Question: I'm having hard times to fit a table with 3 columns to the screen size, whatever it is.
<URL> the table is displayed correctly on any PC screen.
However, on mobile, if you're below 480px (width), it will be displayed like this:

You can use the mobile view in Chrome Developer Tools to see the same thing ( I use "Samsung Galaxy S / S II " preset )
What can I do to make the table fit the screen ? I tried adding "width: 100%" in "style" or in the table tag (width="100%") but nothing happens.
I also tried the tip, but still no result.
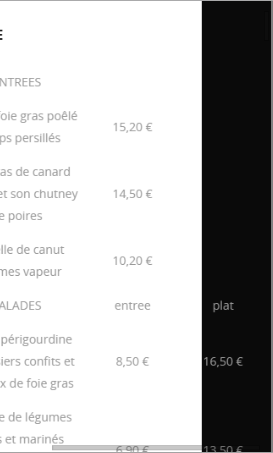
Answer: Always avoid using 'tables' in responsive layouts, try 'dl, dt, dd' instead. Try the below sample
'''
<section class="table_specification">
<dl>
<dt>Heading 1</dt>
<dd>Description 1</dd>
</dl>
<dl>
<dt>Heading 2</dt>
<dd>Description 2</dd>
</dl>
<dl>
<dt>Heading 3</dt>
<dd>Description 3</dd>
</dl>
</section>
'''
'''
dl, dd, dt{
margin:0;
}
.table_specification{
display: table;
width:100%;
border-spacing:5px 5px;
}
.table_specification dl{
display:table-row;
}
.table_specification dt, .table_specification dd{
display: table-cell;
width:50%;
border:1px solid red;
}
@media only screen and (max-width:480px){
.table_specification dd, .table_specification dt{
display: block;
width:100%;
border:1px solid red;
}
}
'''
check the <URL> and resize the window to see the output